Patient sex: M
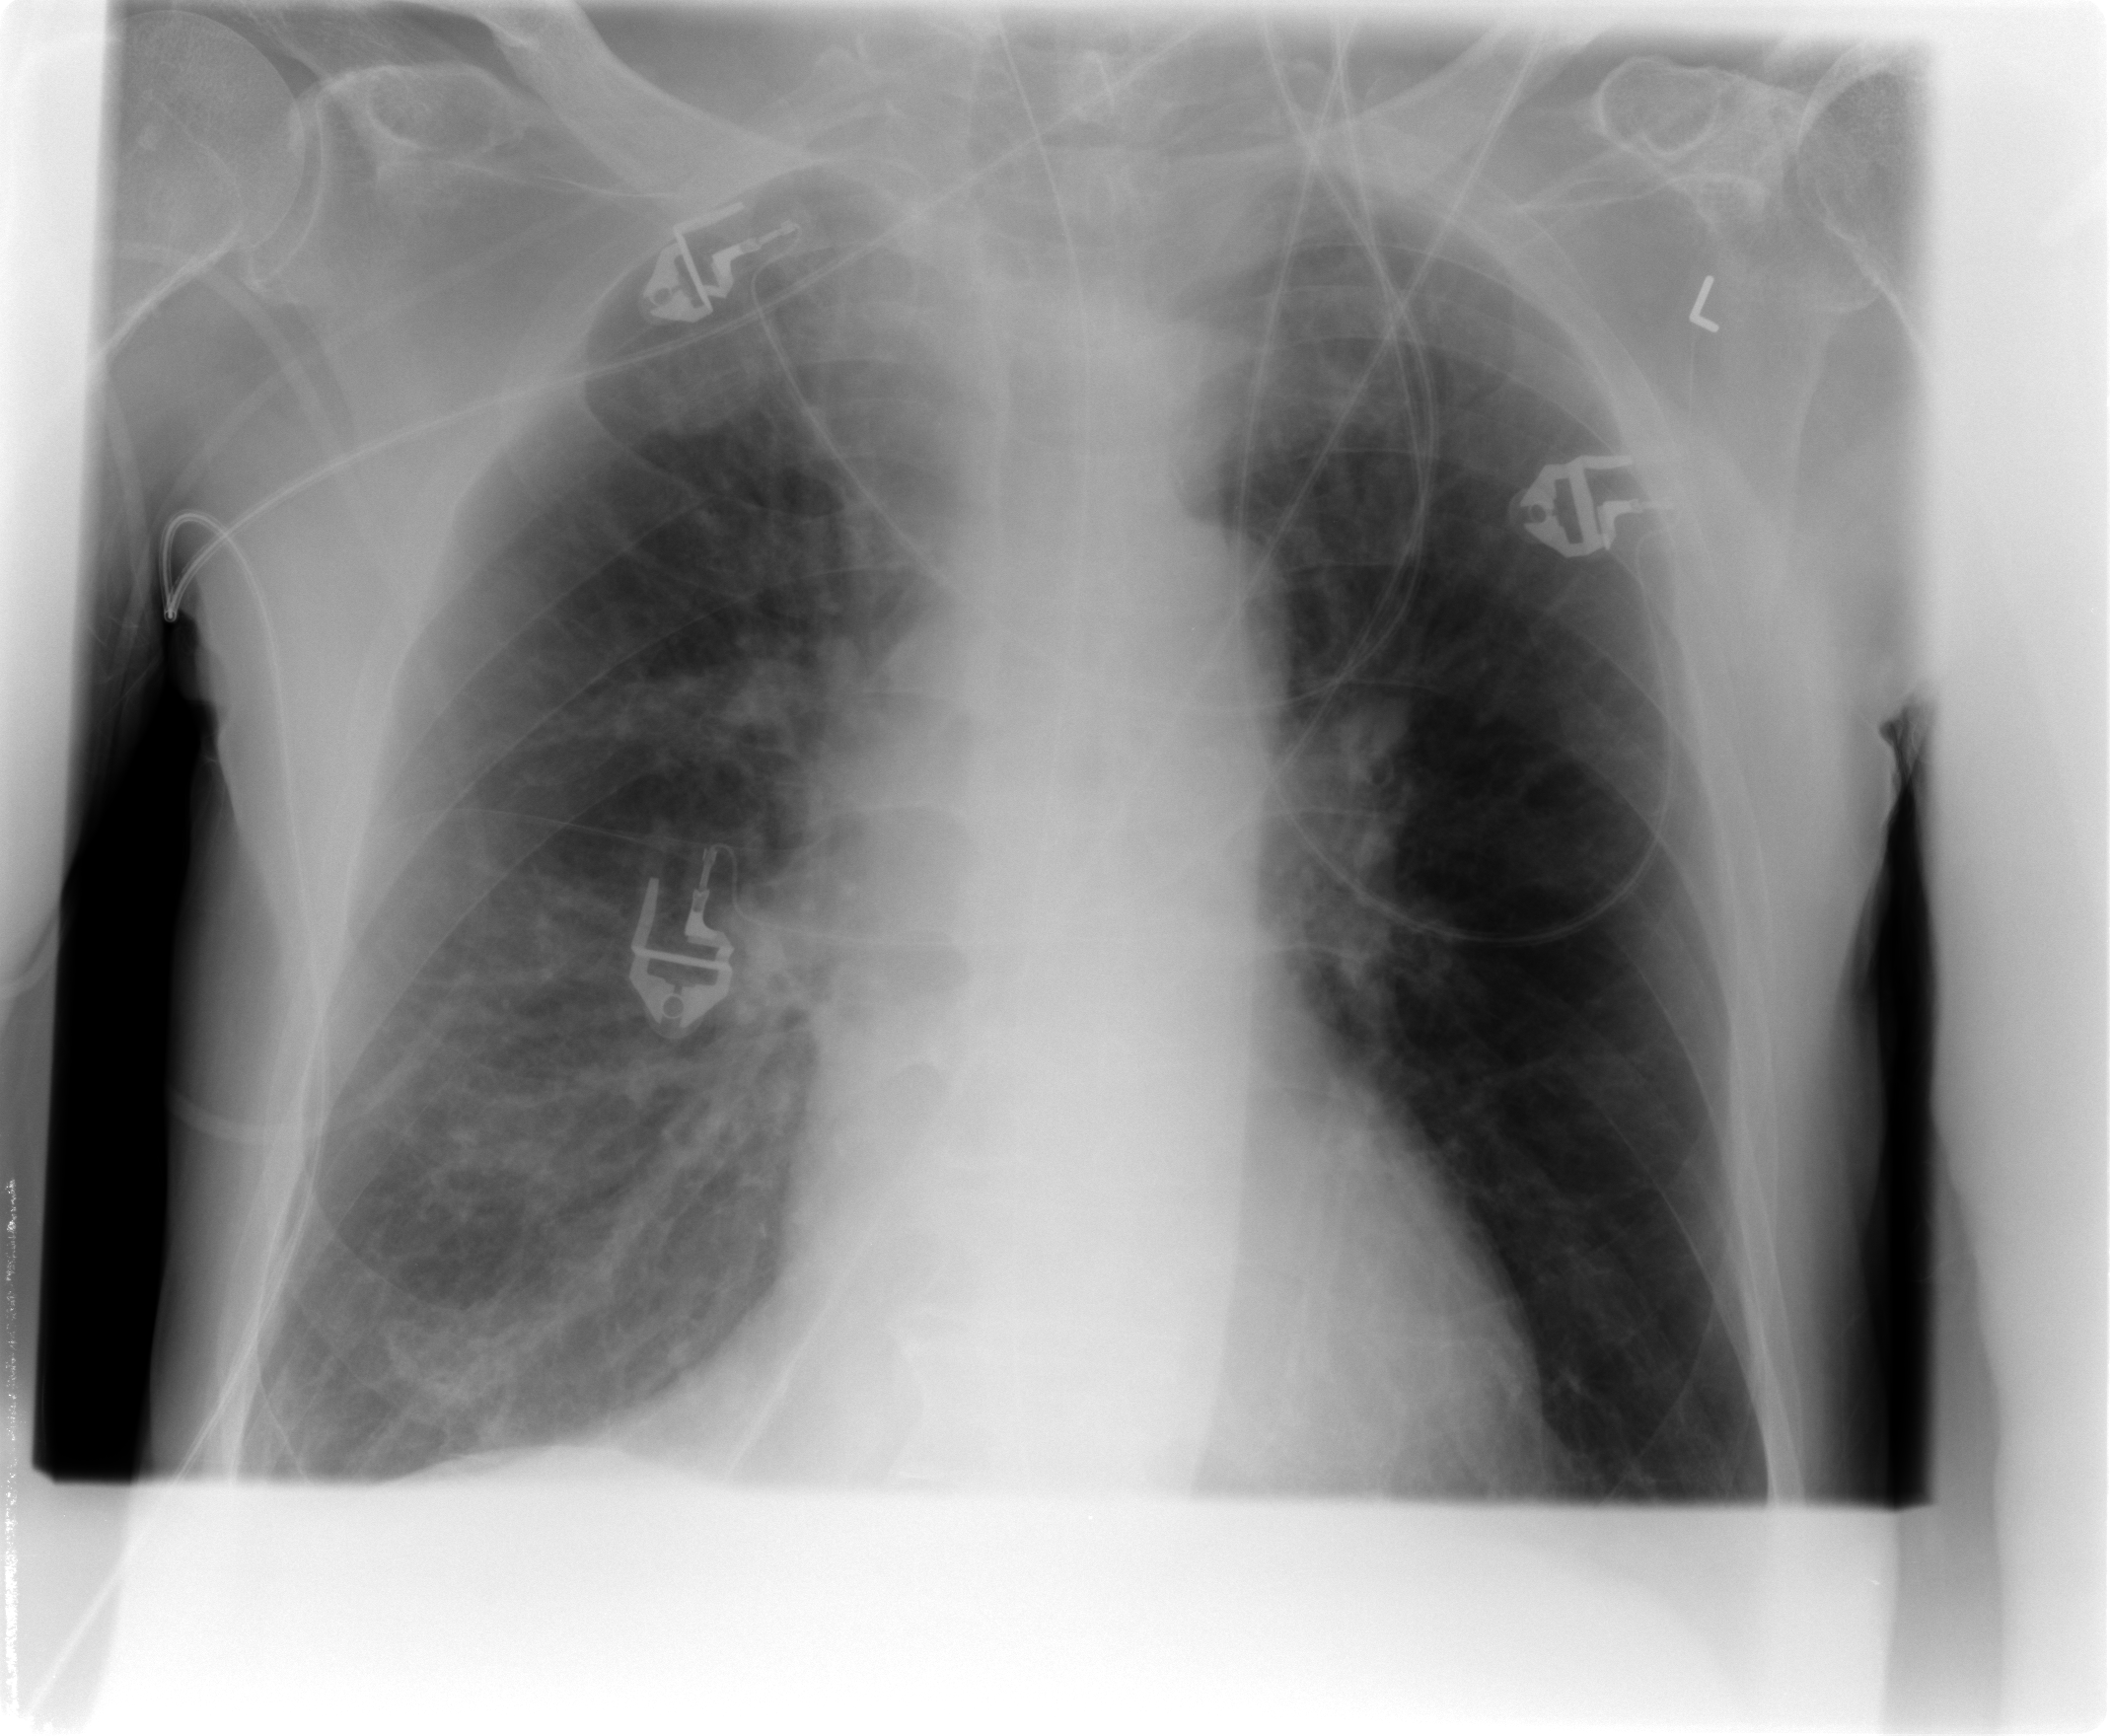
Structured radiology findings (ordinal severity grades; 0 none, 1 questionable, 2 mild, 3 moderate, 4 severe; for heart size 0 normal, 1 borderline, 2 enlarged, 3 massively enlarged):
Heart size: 0
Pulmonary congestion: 0
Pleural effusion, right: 0
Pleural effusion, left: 0
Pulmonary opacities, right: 2
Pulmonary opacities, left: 0
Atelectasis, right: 2
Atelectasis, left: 0